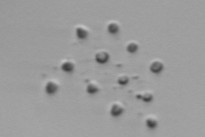
Label: Parvicorbicula_socialis